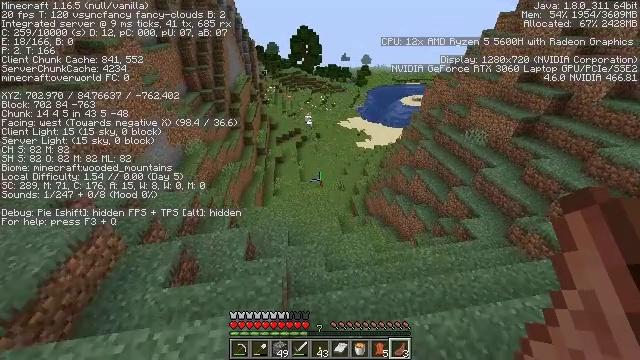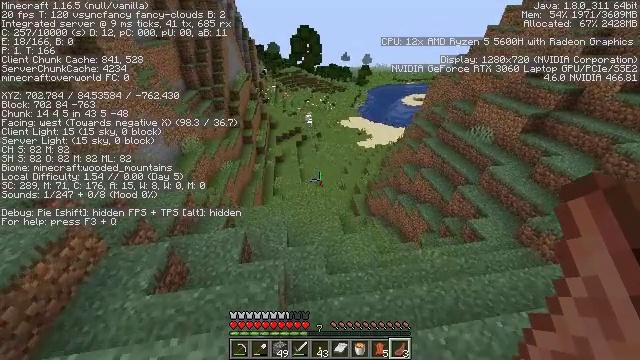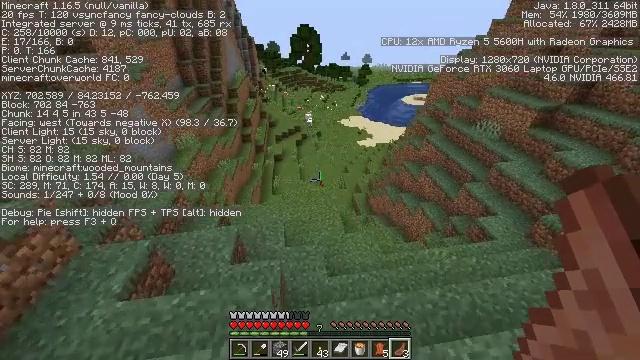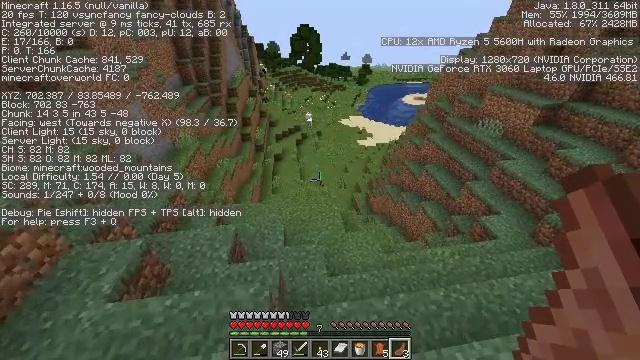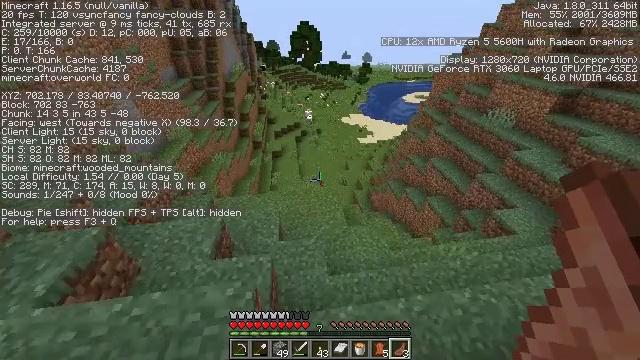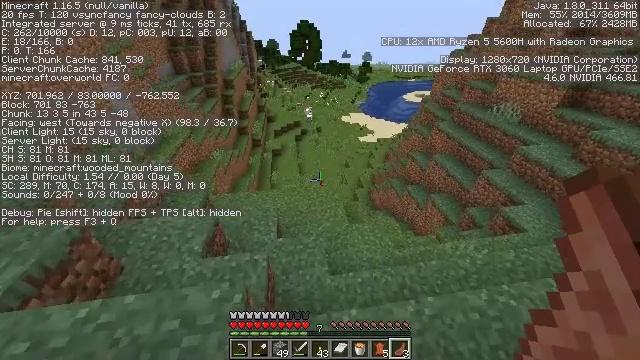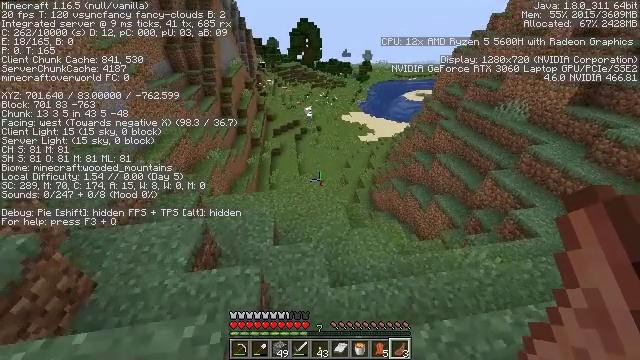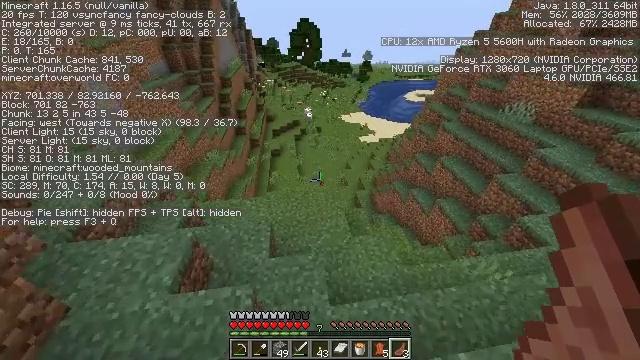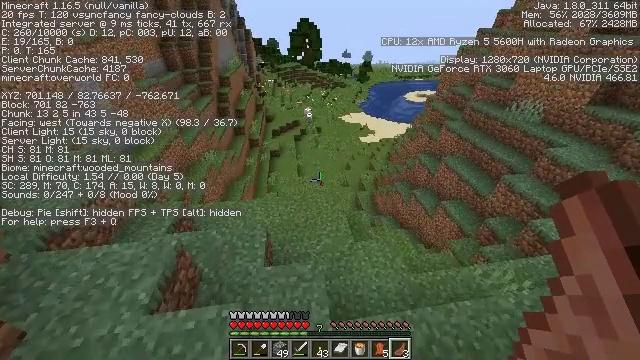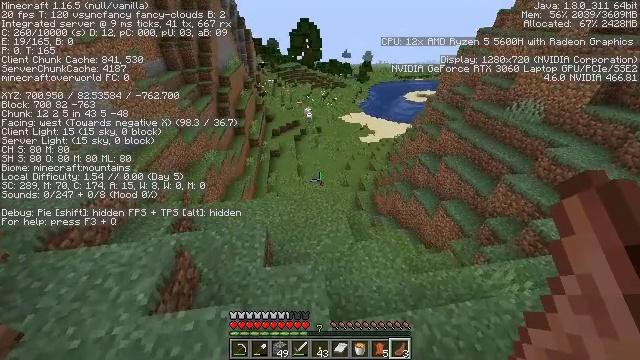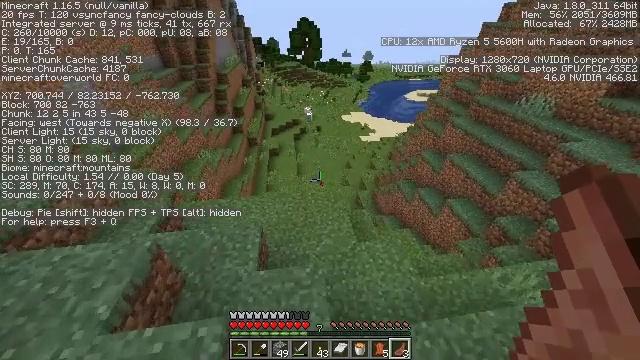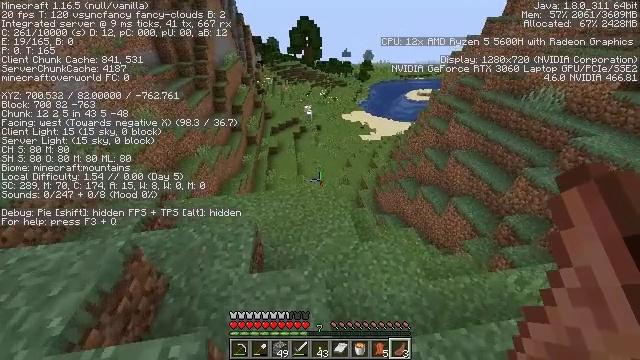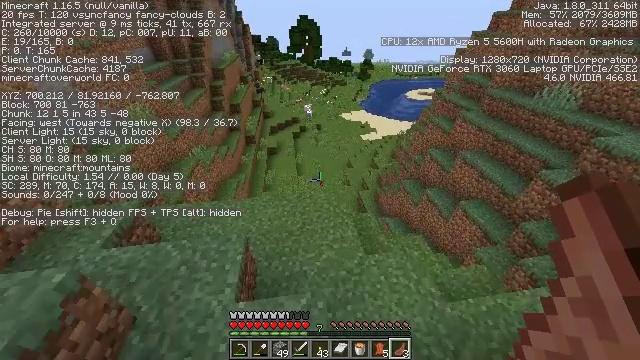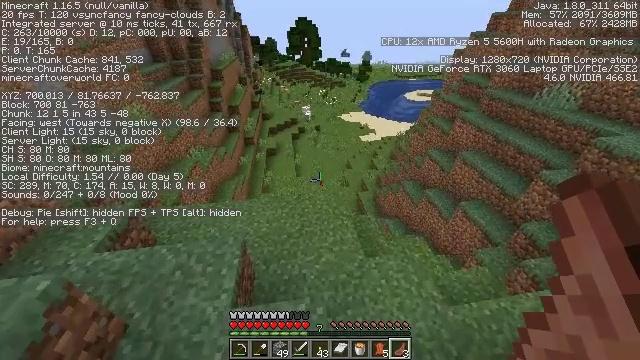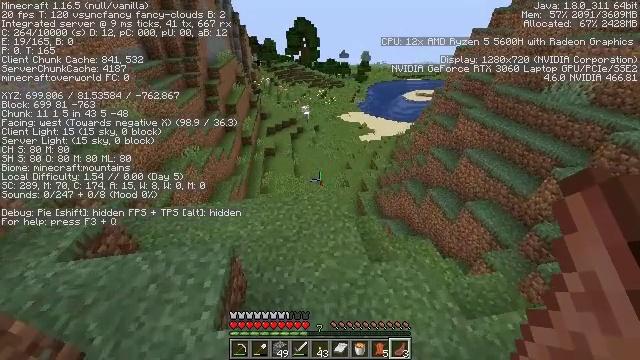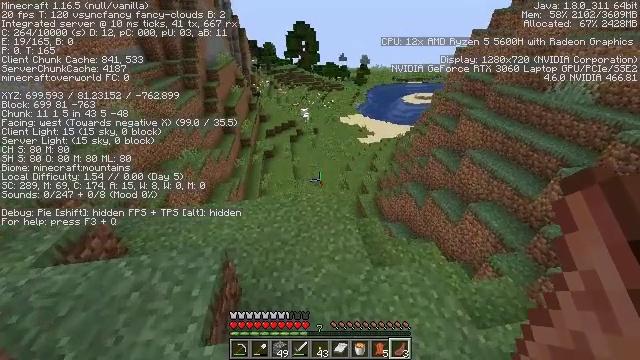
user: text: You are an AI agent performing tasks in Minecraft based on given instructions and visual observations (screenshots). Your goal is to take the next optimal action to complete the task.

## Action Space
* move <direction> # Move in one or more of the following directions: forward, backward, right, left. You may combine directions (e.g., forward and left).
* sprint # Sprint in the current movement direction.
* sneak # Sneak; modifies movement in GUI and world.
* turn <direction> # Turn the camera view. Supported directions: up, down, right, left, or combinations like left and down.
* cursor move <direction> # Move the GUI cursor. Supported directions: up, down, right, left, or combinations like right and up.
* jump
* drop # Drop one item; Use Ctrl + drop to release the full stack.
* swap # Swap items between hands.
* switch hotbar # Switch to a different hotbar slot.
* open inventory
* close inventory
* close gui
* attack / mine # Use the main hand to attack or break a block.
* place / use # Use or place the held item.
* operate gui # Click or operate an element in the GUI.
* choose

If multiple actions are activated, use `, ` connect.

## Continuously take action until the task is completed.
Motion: motion action
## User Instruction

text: Remove red sand to use for crafting or building.
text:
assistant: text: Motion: move forward, sprint
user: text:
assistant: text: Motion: move forward, sprint
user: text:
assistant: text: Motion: move forward, sprint
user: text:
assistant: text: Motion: move forward, sprint
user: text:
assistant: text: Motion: move forward, sprint
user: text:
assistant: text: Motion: move forward, sprint
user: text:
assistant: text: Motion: move forward, sprint
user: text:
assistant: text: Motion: move forward, sprint
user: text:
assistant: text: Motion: move forward, sprint
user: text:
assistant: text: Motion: move forward, sprint
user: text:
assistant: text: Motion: move forward, sprint
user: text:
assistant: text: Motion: move forward, sprint
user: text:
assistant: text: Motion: move forward, sprint
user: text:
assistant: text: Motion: move forward, sprint
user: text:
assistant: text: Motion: move forward, sprint
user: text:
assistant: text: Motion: move forward, sprint, turn up
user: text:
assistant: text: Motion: move forward, sprint, turn up
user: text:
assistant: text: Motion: move forward, sprint
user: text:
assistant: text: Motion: move forward, sprint
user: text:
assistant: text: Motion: move forward, sprint
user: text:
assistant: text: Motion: move forward, sprint
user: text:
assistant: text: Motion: move forward, sprint
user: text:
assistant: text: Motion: move forward, sprint
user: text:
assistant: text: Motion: move forward, sprint
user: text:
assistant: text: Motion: move forward, sprint
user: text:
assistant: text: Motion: move forward, sprint
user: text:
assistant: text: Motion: move forward, sprint
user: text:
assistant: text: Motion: move forward, sprint
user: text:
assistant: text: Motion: move forward, sprint
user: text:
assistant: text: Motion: move forward, sprint